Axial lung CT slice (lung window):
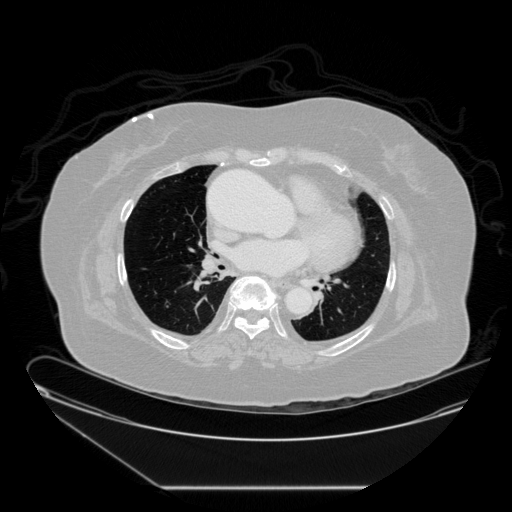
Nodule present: no